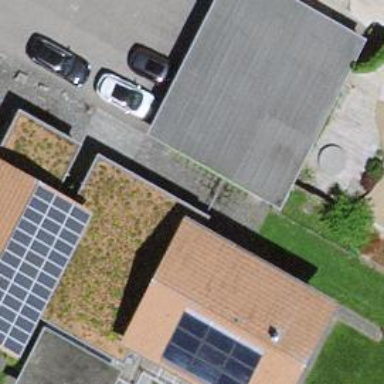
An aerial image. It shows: View of roof of building.